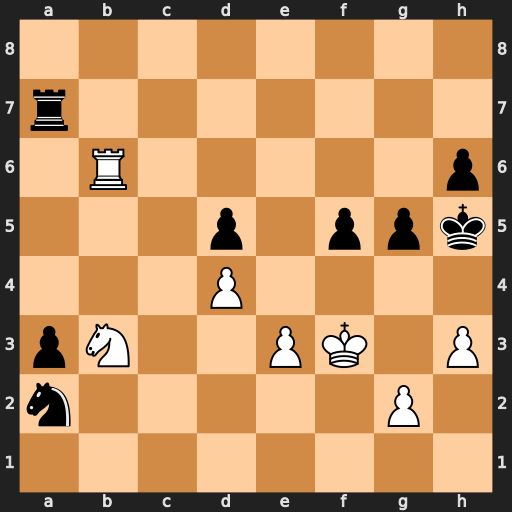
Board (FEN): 8/r7/1R5p/3p1ppk/3P4/pN2PK1P/n5P1/8
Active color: w
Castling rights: -
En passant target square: -
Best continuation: g4+ fxg4+ hxg4+ Kh4 Rxh6#